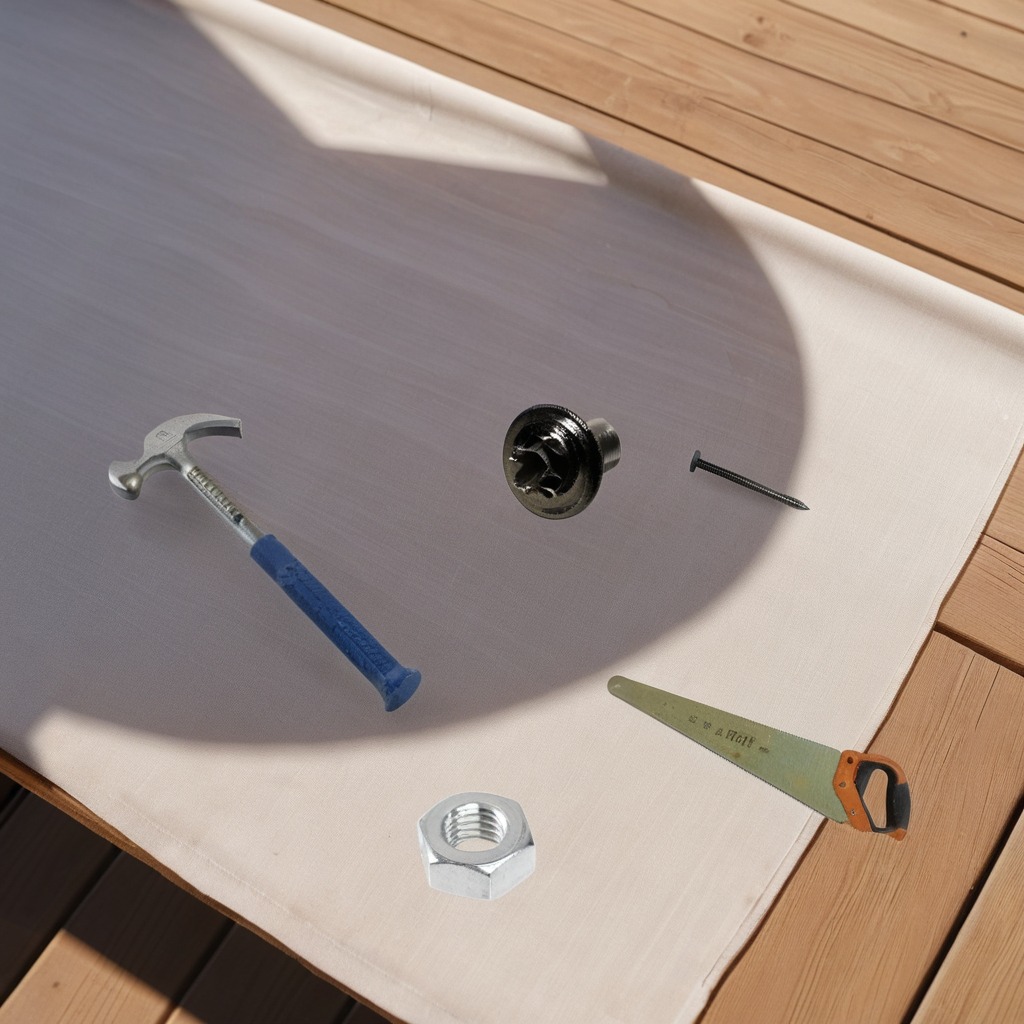
A hammer, an iron nail, a metal machine screw, a handheld metal saw, and a metal nut are lying on the wooden table.